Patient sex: F
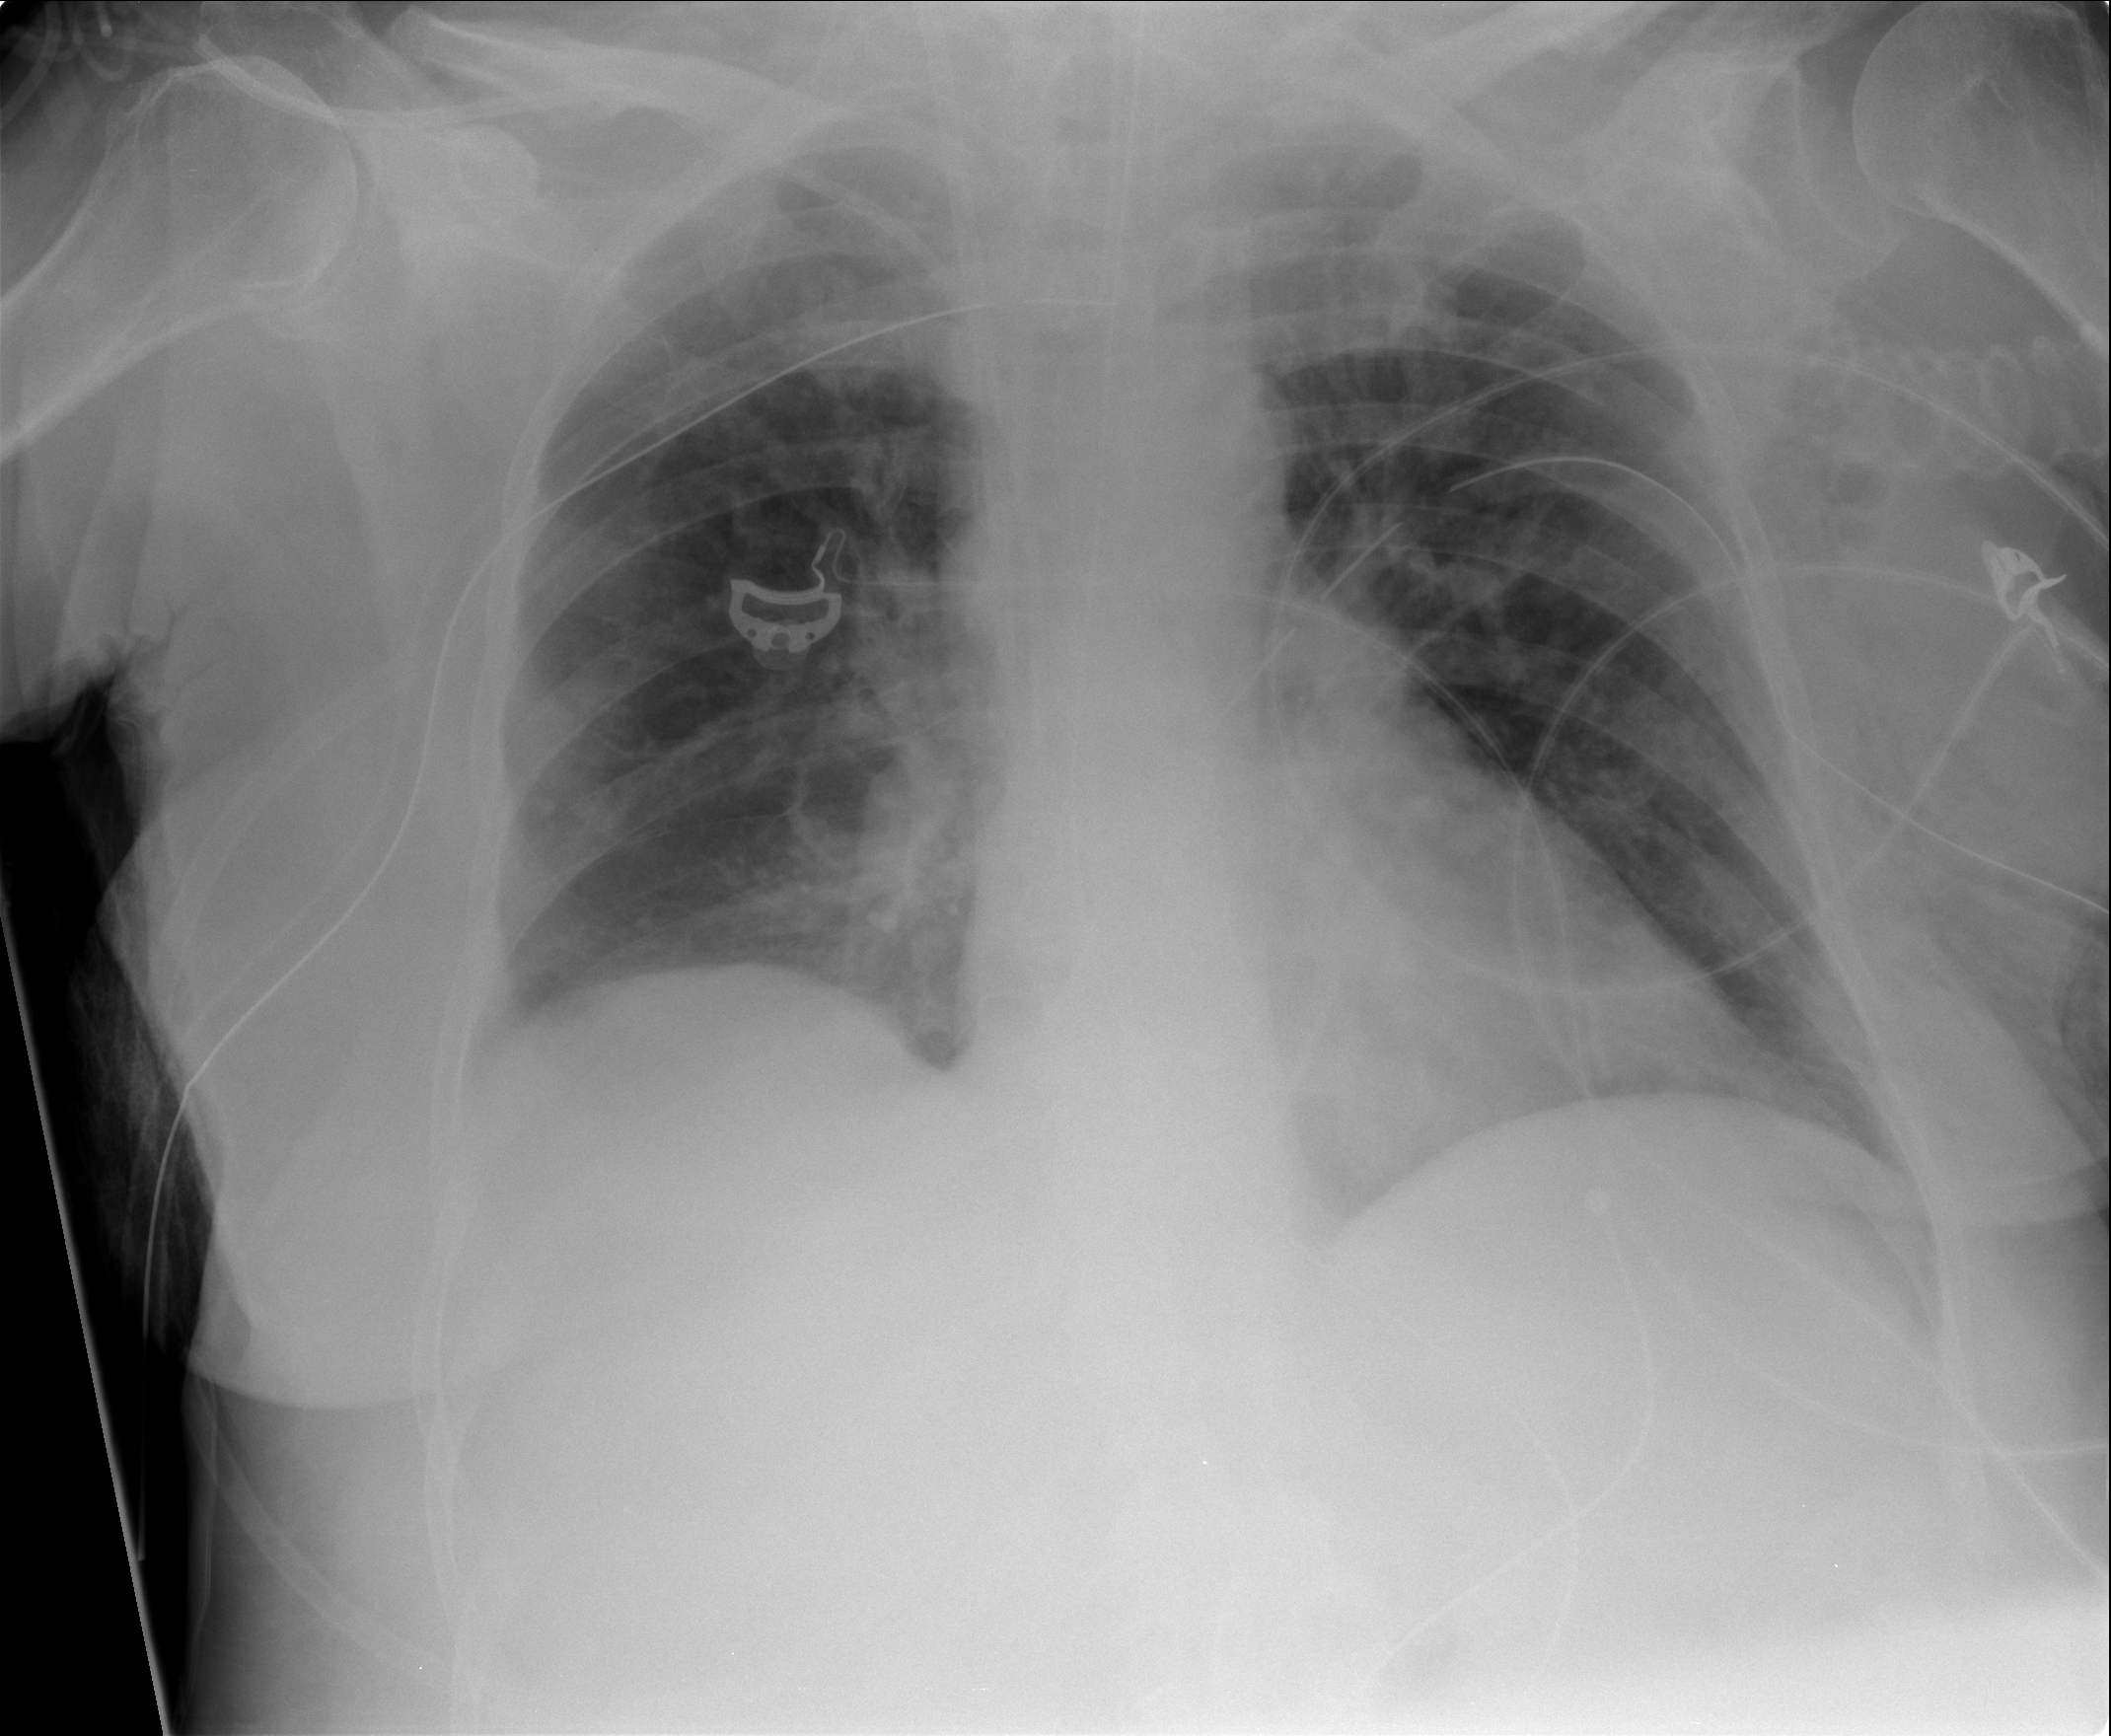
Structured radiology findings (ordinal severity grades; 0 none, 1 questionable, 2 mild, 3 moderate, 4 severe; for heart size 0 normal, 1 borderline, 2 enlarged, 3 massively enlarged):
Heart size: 0
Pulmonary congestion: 2
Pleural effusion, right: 0
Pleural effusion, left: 0
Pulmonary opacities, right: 2
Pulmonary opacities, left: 1
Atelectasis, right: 2
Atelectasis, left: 2